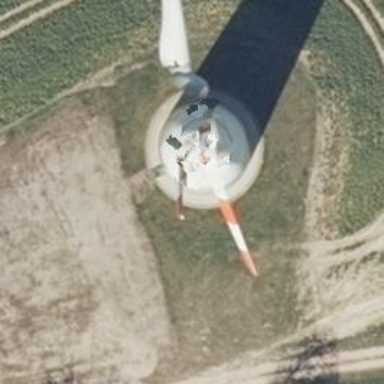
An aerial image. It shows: Wind generator in the form of horizontal axis wind turbine.